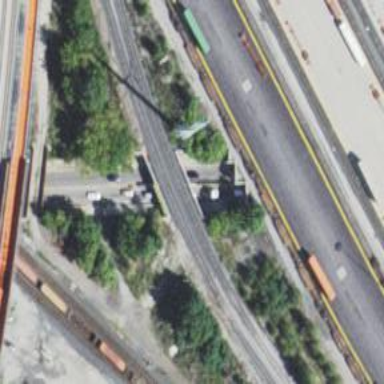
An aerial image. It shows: Railway bridge leading to rail yard.